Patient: sex M, age 43
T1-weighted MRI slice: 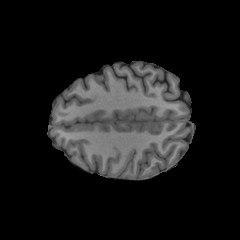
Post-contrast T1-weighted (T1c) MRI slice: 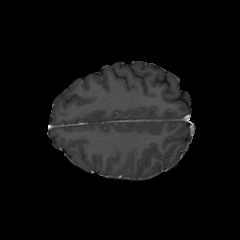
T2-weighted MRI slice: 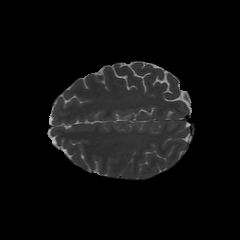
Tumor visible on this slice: no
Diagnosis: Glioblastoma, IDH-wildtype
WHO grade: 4